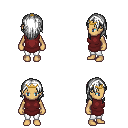
a pixel art fantasy rpg character, female body template, human, tanned skin, maroon tunic, white pants, white long hairstyle, gold tiara, four views (front, back, left, right), 2x2 character sprite sheet, small pixel art, hard edges, no anti-aliasing